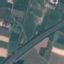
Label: Highway